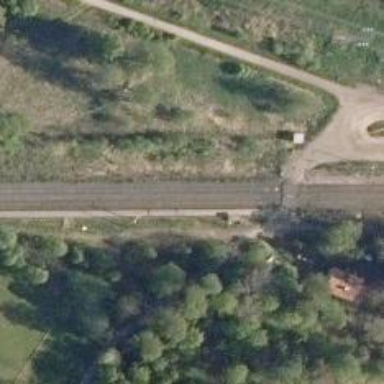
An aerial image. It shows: Continuous rail railway with electrified contact line.